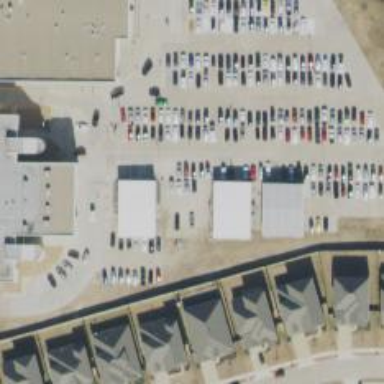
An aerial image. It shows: Parking space.